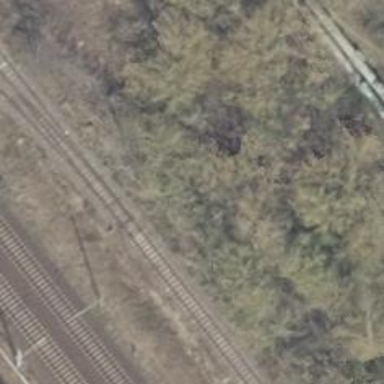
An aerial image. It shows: Railway switch.